Question: What is the reading of this measurement?
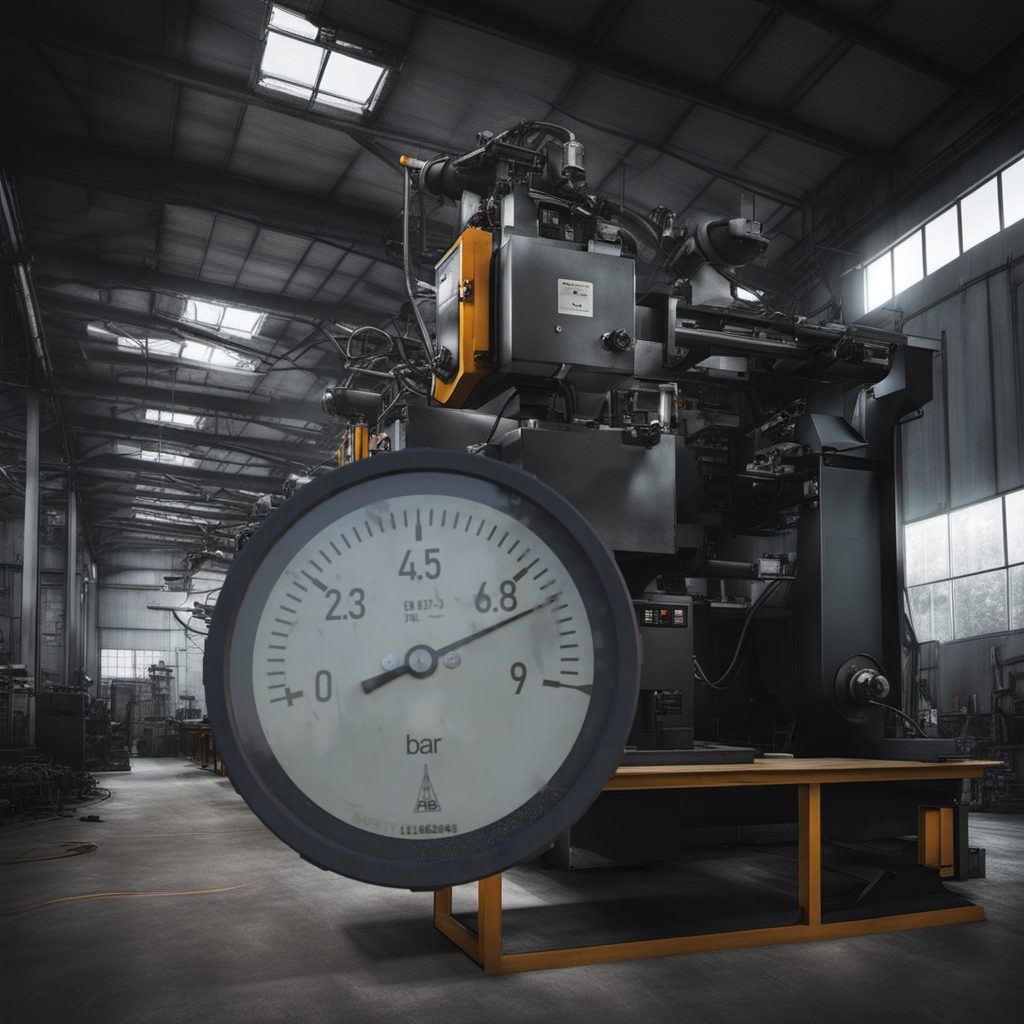
Answer: The result is 7.41
Question: What is the reading range of this measurement?
Answer: The range is from 0 to 9
Question: What is the minimum and maximum value range of the measurement in the image?
Answer: The minimum value is 0 and the maximum value is 9